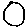
Label: circle